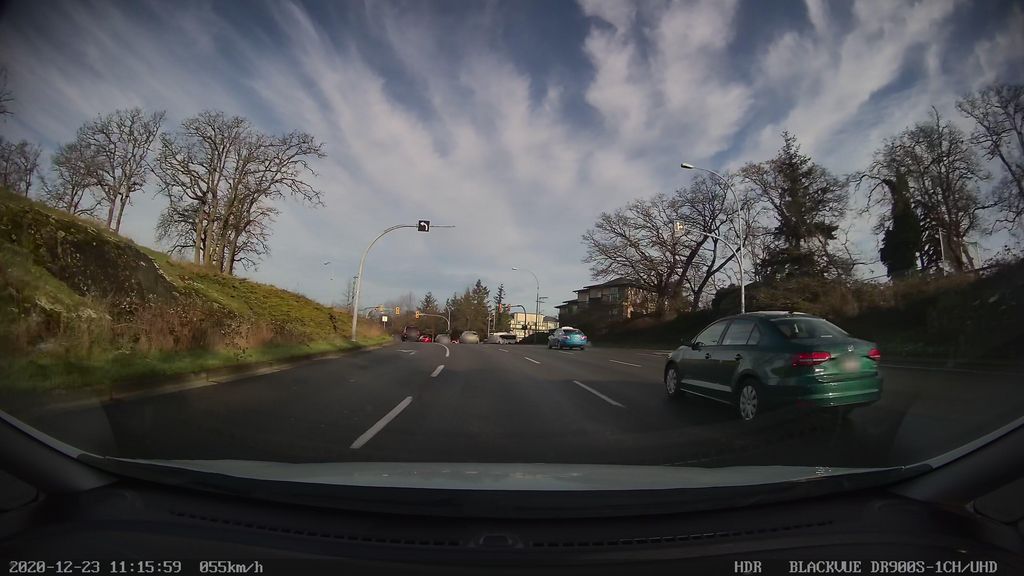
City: victoria